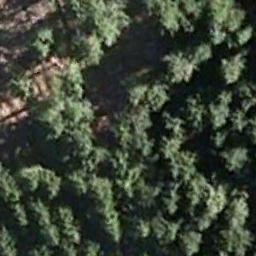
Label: forest